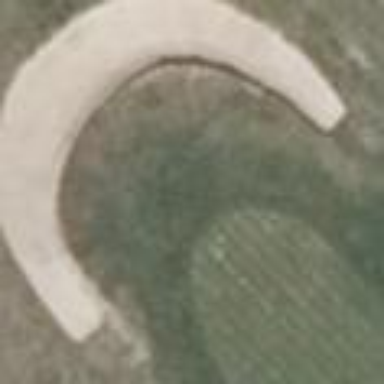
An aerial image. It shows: Golf bunker.